Question: I'm working on my first CoreData application and I'd like to sort my data based on how it was inserted into database.

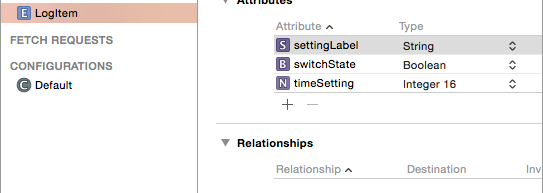
Answer: There is no automatic index created. You should add an attribute of type 'NSDate' and you can sort by that.
One convenient place to implement this is in the 'NSManagedObject' subclass.
'''
public override func awakeFromInsert() {
createdAt = NSDate()
}
'''
And to sort:
'''
fetchRequest.sortDescriptors = [NSSortDescriptor(key: "createdAt" ascending: true)]
'''